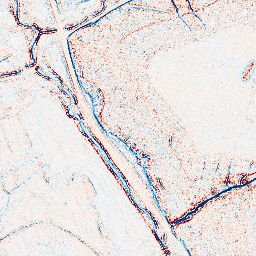
Category: edge_preserving
Decomposition family: bilateral
Decomposition parameters: d: 5
sigma_color: 25
sigma_space: 25
Upsampling method: sinc_hamming
Upsampling parameters: scale: 4
kernel_size: 16
Upsampling scale: 4